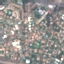
Land use / land cover: Residential